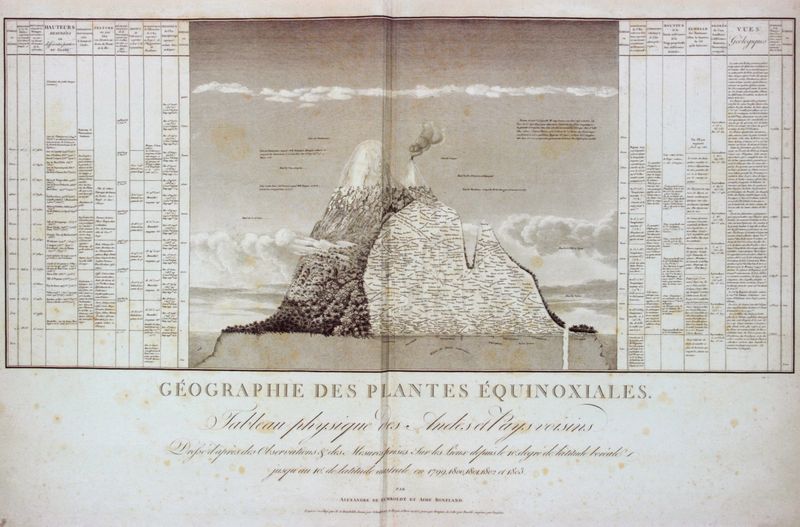
Titel: Géographie des Plantes Équinoxiales, Tableau physique des Andes et Pays voisins
Künstler: Louis Bouquet
Standort: Göttingen
Institution: Niedersächsische Staats- und Universitätsbibliothek
Schlagwörter: berg, himmel, meer, wasser, weiß, wolken, landschaft, hell, mitte, schwarz, zeichen, zeichnung, natur, rauch, insel, blatt, pflanzen, wald, schrift, papier, ansicht, berge, grafik, graphik, massiv, spalten, sepia, französisch, dampf, tafel, foto, fotografie, oben, buch, höhe, vulkan, druck, schnitt, seite, illustration, schwarzweiß, text, beschriftung, flora, buchseite, photo, reise, querschnitt, beschreibung, tabelle, bewuchs, kerbe, zonen, humboldt, geographie, des, falz, lee, biologie, buchmalerei, früh, doppelseite, geografie, bildung, interessant, tableau, physik, schaubild, wissen, taucher, anden, gepgraphie, pflanzenbiologe, pflanzennamen, tabellen, l, biologiebuch ausschnitt, geographiebuch, standorte, beschribung, luv, taal, reisebeschreibung, reiseliteratur, monochron, plantes, equinoxiales